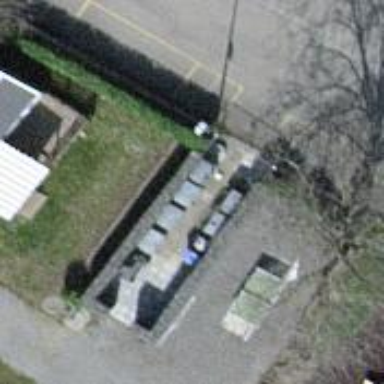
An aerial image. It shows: Recycling container for recycling.